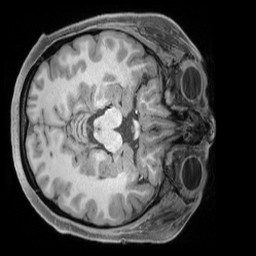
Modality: T1w
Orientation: axial
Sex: female
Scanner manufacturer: siemens
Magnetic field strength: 3 T
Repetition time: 2.4 s
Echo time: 0.00222 s